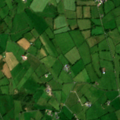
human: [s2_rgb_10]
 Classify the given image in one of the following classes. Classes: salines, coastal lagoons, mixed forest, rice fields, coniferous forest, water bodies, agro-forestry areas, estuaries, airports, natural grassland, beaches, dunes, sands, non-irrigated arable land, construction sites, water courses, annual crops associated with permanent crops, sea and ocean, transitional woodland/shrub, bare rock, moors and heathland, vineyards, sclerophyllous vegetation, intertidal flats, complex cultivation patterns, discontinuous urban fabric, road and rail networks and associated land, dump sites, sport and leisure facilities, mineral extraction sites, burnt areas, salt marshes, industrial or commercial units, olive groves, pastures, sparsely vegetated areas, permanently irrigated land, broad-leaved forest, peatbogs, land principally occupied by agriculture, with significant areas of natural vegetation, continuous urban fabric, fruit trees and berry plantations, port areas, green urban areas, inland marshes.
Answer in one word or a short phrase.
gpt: pastures